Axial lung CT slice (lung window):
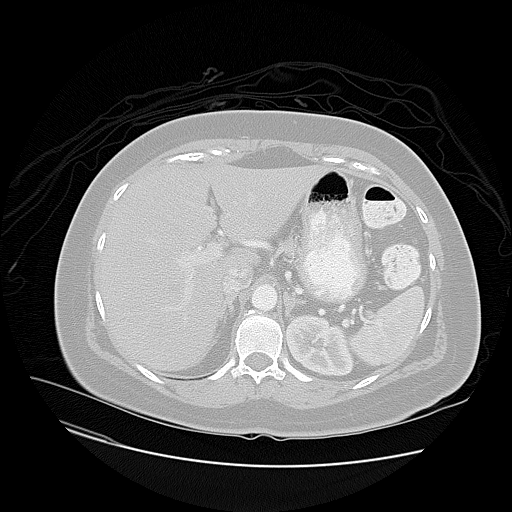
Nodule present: no